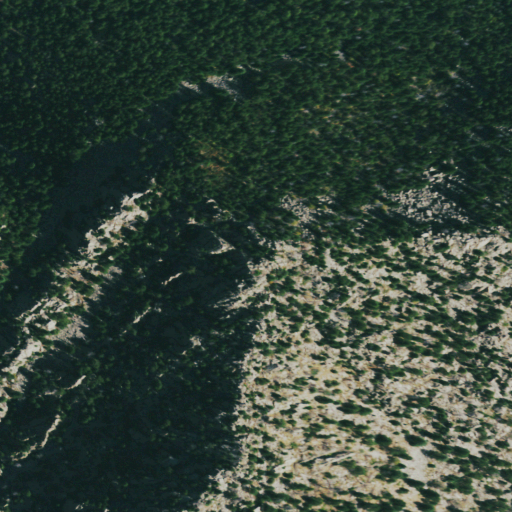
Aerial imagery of mountain in Colorado named Coal Creek Peak containing evergreen forest and shrub